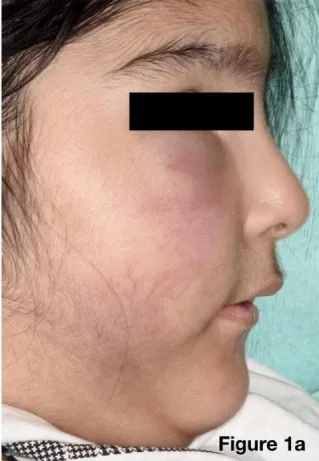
Physical examination revealed dusky indurated plaques on the central and lower face.
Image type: medical_photograph (oral_photograph)